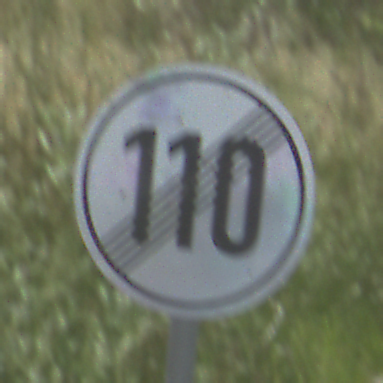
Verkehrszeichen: EndeGeschwindigkeit110
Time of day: Midday
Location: Outdoor (Nature)
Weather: PartlyCloudy
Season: NotSpecified
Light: Natural